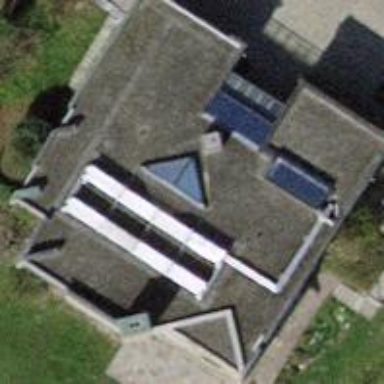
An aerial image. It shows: Detached building.